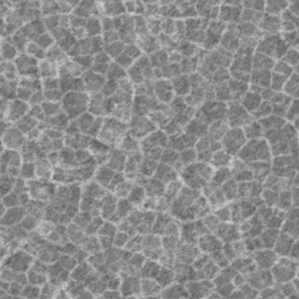
Label: frost